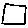
Label: square